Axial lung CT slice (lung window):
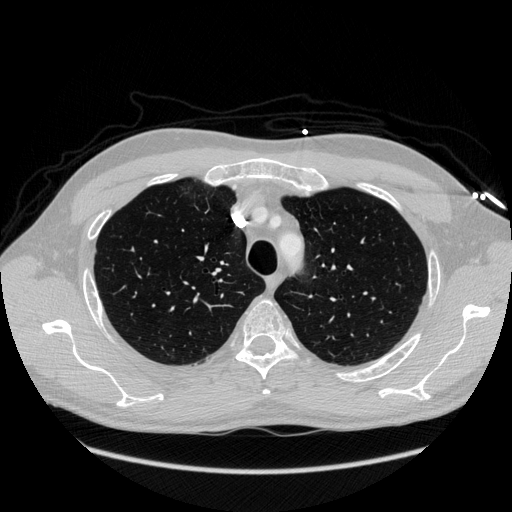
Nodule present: no